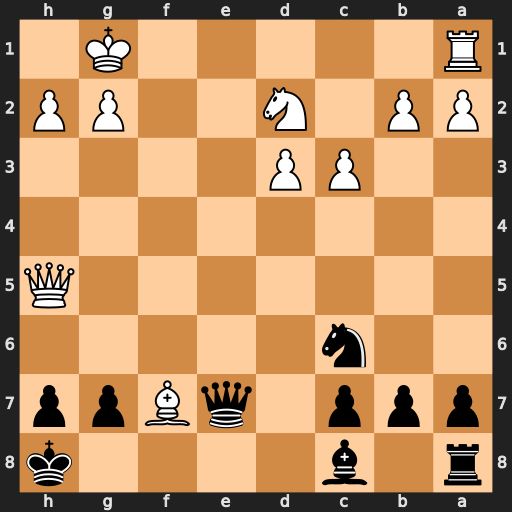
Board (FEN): r1b4k/ppp1qBpp/2n5/7Q/8/2PP4/PP1N2PP/R5K1
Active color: b
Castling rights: -
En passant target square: -
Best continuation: Qe3+ Kh1 Qxd2 Rf1 h6